Field crop: maize
Growth stage: 2
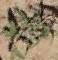
Species: atriplex